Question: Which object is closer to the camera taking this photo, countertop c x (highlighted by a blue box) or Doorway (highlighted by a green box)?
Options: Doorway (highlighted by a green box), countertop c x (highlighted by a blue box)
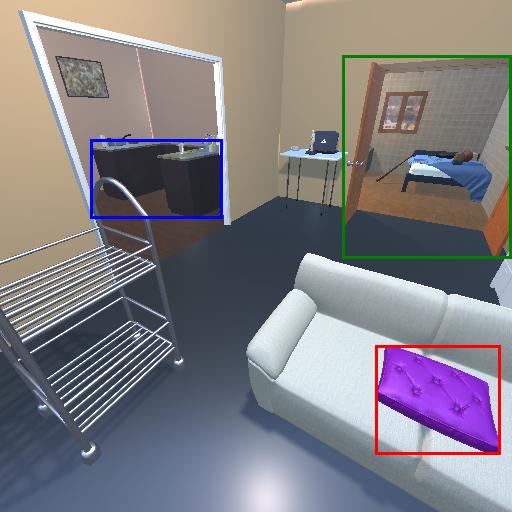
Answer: Doorway (highlighted by a green box)